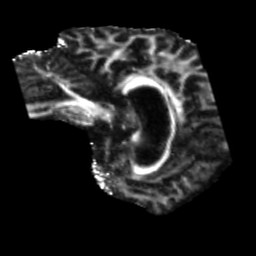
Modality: FA
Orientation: sagittal
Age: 58
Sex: male
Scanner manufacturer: siemens
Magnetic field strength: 3 T
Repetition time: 5.25 s
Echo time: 0.08 s